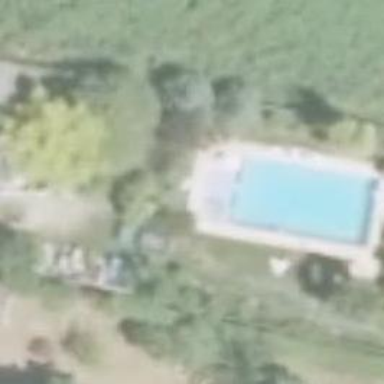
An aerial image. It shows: Swimming pool located in leisure land.